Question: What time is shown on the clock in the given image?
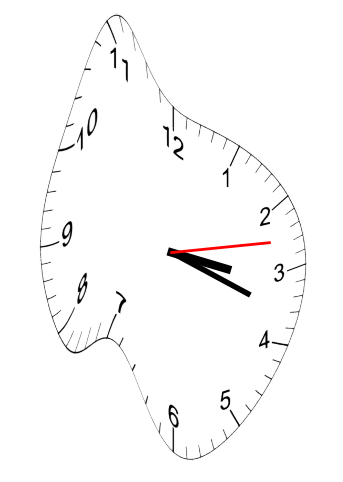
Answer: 03:18:13